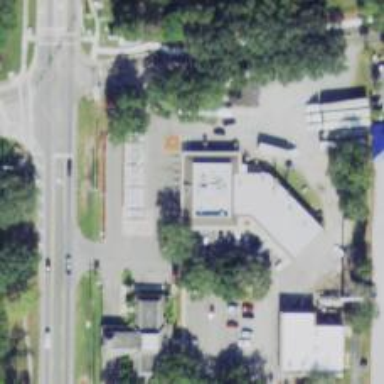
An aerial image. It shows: Convenience shop.